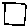
Label: square